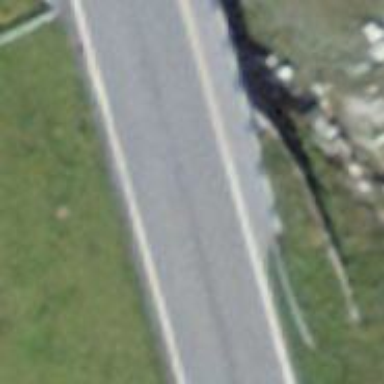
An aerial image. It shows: Secondary road bridge with asphalt surface designed for downhill activities.